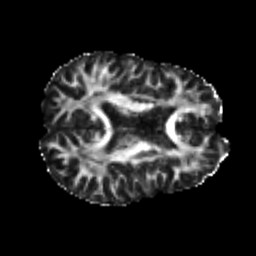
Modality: FA
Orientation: axial
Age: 24
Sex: male
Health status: healthy
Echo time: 0.074 s